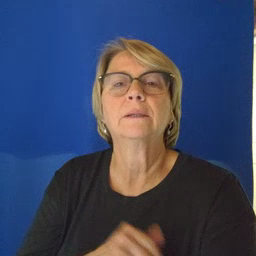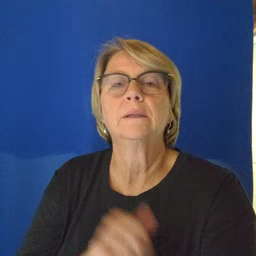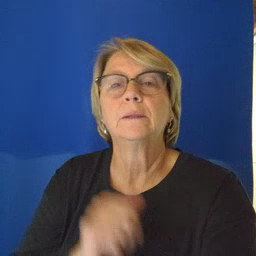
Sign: goose